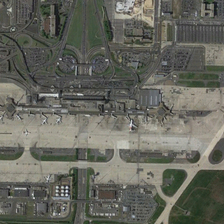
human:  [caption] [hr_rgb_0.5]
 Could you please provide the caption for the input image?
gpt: some planes are in an airport near green meadows .

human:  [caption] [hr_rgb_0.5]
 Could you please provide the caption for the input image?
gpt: some planes are in an airport near green meadows .

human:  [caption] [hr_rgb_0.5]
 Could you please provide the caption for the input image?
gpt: some planes are in an airport near green meadows .

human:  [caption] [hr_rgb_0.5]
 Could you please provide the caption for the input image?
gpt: some planes are in an airport near green meadows .

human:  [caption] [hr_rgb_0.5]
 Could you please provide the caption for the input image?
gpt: some planes are in an airport near green meadows .